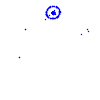
Particle: proton